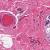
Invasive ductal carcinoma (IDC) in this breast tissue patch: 0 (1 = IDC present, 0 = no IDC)